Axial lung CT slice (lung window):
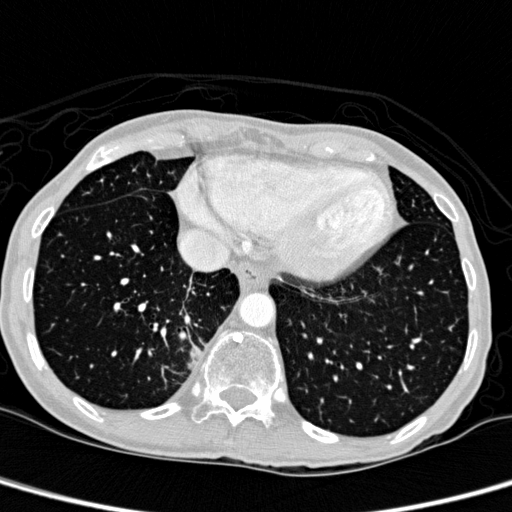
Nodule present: yes
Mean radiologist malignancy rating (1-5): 2.5